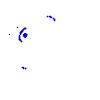
Particle: kaon